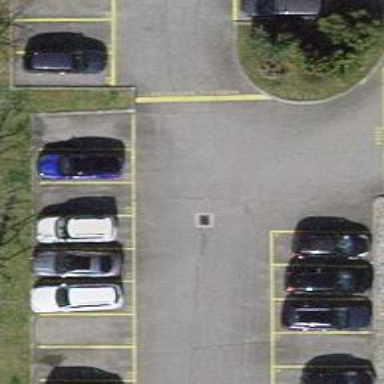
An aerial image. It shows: Parking aisle designated as service road.